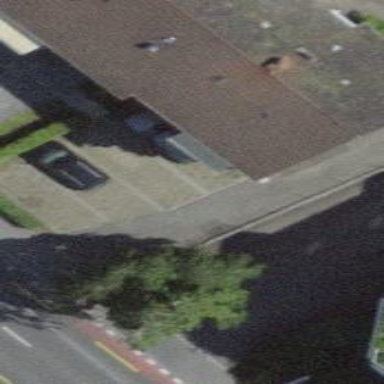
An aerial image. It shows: Parking area with surface.